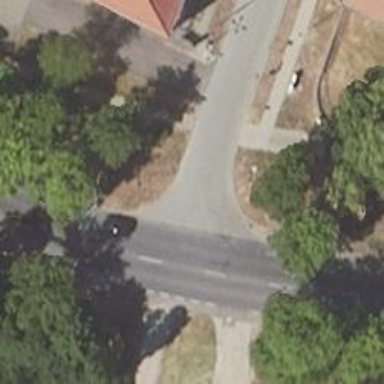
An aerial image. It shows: Unmarked road crossing.